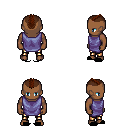
a pixel art fantasy rpg character, male body template, human, dark skin, chain tabard jacket, gold greaves, brown short mohawk hairstyle, black slippers, four views (front, back, left, right), 2x2 character sprite sheet, small pixel art, hard edges, no anti-aliasing